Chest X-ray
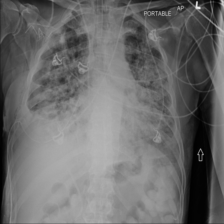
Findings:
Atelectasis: negative
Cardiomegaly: negative
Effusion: positive
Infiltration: positive
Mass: negative
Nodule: negative
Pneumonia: negative
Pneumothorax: negative
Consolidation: negative
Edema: negative
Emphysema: negative
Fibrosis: negative
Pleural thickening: negative
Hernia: negative